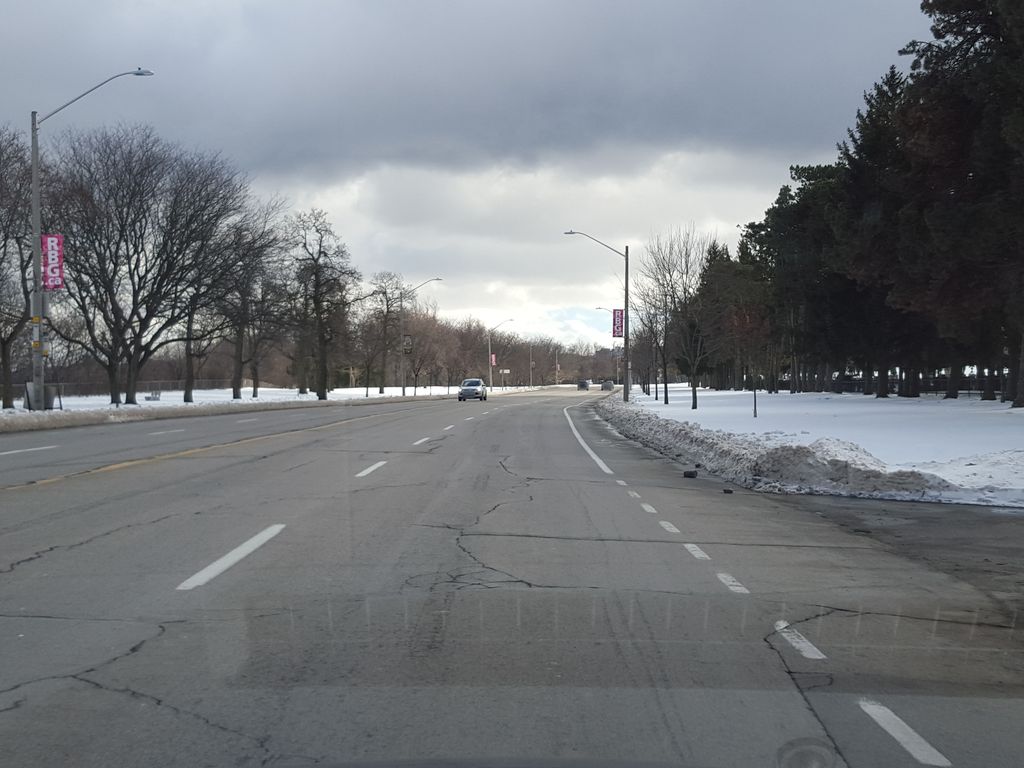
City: hamilton